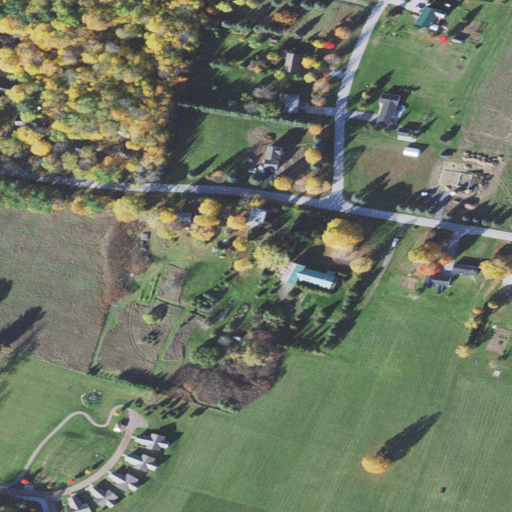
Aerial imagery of mountain in Vermont named Stanhope Hill containing pasture, deciduous forest, low intensity development, cultivated crops, open development, medium intensity development, evergreen forest, and high intensity development